Question: I'm trying to get some data about myself (logged in) through the facebook.php API.
'SELECT name FROM user WHERE sex='female' AND uid IN ( SELECT uid2 FROM friend WHERE uid1= me() )'
'SELECT eid, name, location, start_time, pic_big, host, description FROM event WHERE eid IN ( SELECT eid FROM event_member WHERE uid = me() )'
I have the following permissions setup:

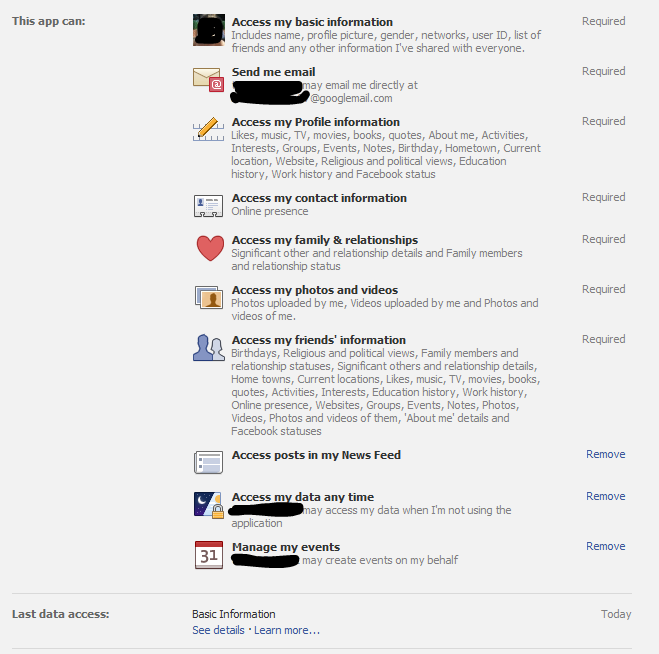
Answer: Your query is working just fine for me, most likely it's a permission issue. You see the small "" link under 'Access my Profile information'?
Click it, if you can't see 'Events' in the list then you need the <URL> permission.
Please go to <URL>.
If you are still facing the problem, try granting the 'create_event' permission just to test.